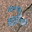
Label: 2